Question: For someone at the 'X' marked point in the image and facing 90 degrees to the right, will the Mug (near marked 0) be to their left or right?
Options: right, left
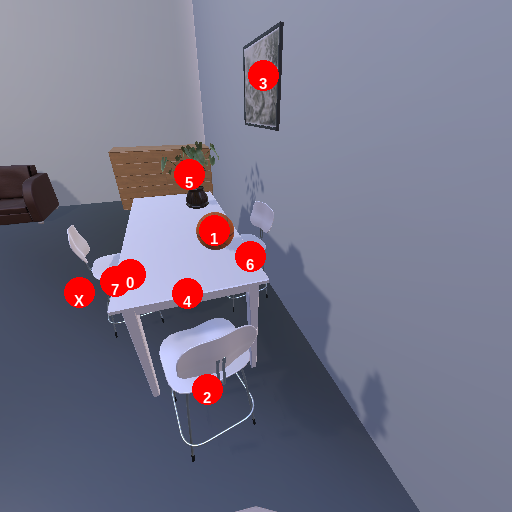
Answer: right